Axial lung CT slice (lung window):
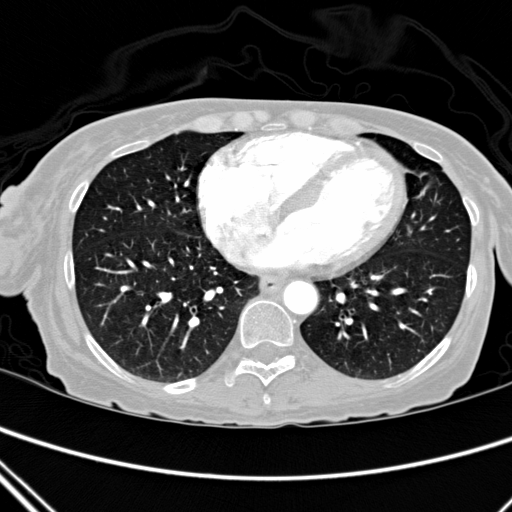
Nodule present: no